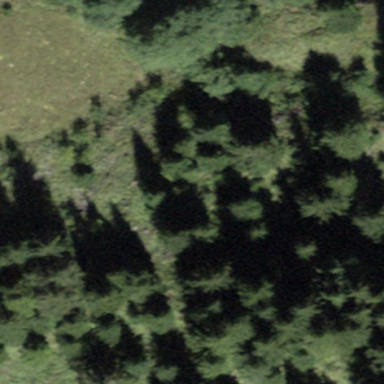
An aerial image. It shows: Forest area.